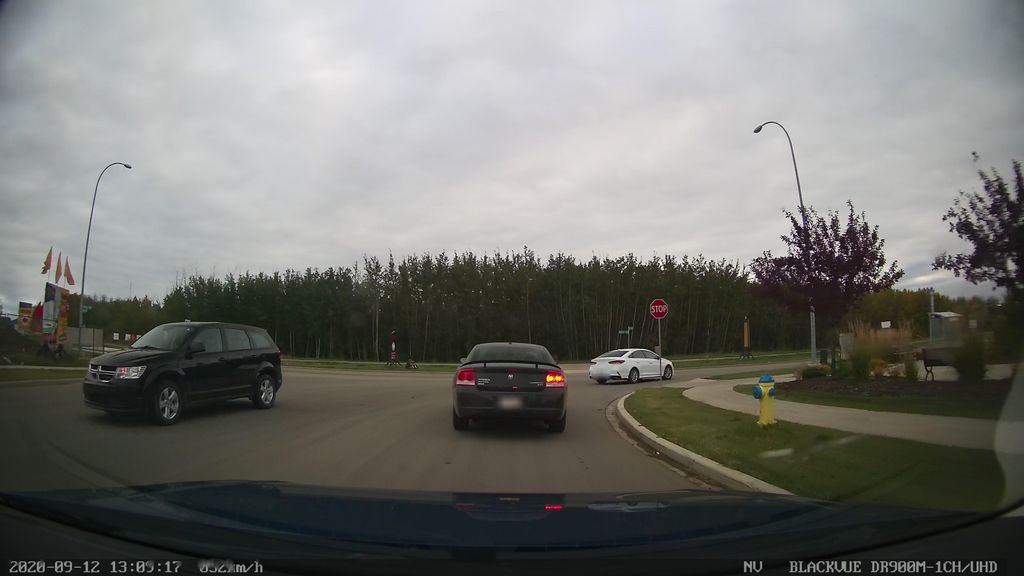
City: edmonton